Question: I have an Access DB I am maintaining for a client.
I have 4 tables. Claims, Eligibility, Pharmacy, and Codes.
The Primary Key I am using is PHID + SID = MemberID which I am linking to each table, and then the Codes table is merely used for a description. See queries below for better visualization of that...
Query 1: Member_Claims_Query
'''
SELECT
Eligibility.GROUPID,
Eligibility.PHID & '-' & Eligibility.SID AS MemberID,
[Eligibility].[DOB] AS DOB,
Eligibility.GENDER,
Eligibility.RELATIONSHIP_CODE,
MaxDiagDollars.HighestDiagPaid/SUM(Claims.PAID_AMT) AS ['%'],
MaxDiagDollars.HighestDiagPaid/SUM(Claims.PAID_AMT) as 'Percent',
ROUND(SUM(Claims.PAID_AMT)) AS TOTALPAID,
ROUND(Sum(IIf(Format(Serv_Beg_Date,'yyyy')='2011',Claims.PAID_AMT,0))) AS 2011TOTALPAID,
ROUND(Sum(IIf(Format(Serv_Beg_Date,'yyyy')='2012',Claims.PAID_AMT,0))) AS 2012TOTALPAID,
ROUND(Sum(IIf(Format(Serv_Beg_Date,'yyyy')='2013',Claims.PAID_AMT,0))) AS 2013TOTALPAID
FROM (Claims
INNER JOIN Eligibility
ON (Claims.[SID] = Eligibility.[SID]) AND (Claims.[PHID] = Eligibility.[PHID]))
INNER JOIN (SELECT PHID, SID, MAX(TotalPaid) AS HighestDiagPaid
FROM (SELECT [PHID], [SID], DIAG_CODE1, SUM(PAID_AMT) AS TotalPaid FROM Claims GROUP BY [PHID], [SID], [DIAG_CODE1]) AS [%$##@_Alias] GROUP BY PHID, SID) AS MaxDiagDollars ON ( MaxDiagDollars.[PHID]=Eligibility.[PHID] ) AND ( MaxDiagDollars.[SID] = Eligibility.[SID] )
WHERE Eligibility.DOB < DateAdd( 'y', -2, DATE())
GROUP BY
Eligibility.GROUPID, Eligibility.PHID & '-' & Eligibility.SID, [Eligibility].[DOB], Eligibility.GENDER, Eligibility.RELATIONSHIP_CODE, MaxDiagDollars.HighestDiagPaid
HAVING SUM(Claims.PAID_AMT)>10000 and MaxDiagDollars.HighestDiagPaid/SUM(Claims.PAID_AMT) <= 0.80;
'''
This query is supposed to take the Total Amount Paid per Member and give a Total Amount PAid, and then yearly break outs.
Query 2: Member_By_Diag
'''
SELECT
Eligibility.PHID & '-' & Eligibility.SID AS MemberID,
Claims.Diag_Code1,
ROUND(Sum(Claims.PAID_AMT)) AS TotalPaid,
ROUND(Sum(IIf(Format(Serv_Beg_Date,'yyyy')='2011',Claims.PAID_AMT,0))) AS 2011TotalPaid,
ROUND(Sum(IIf(Format(Serv_Beg_Date,'yyyy')='2012',Claims.PAID_AMT,0))) AS 2012TotalPaid,
ROUND( Sum(IIf(Format(Serv_Beg_Date,'yyyy')='2013',Claims.PAID_AMT,0))) AS 2013TotalPaid
FROM
(Claims
INNER JOIN Eligibility
ON (Claims.[SID] = Eligibility.[SID]) AND (Claims.[PHID] = Eligibility.[PHID]))
INNER JOIN Pharmacy
ON (Eligibility.SID = Pharmacy.SID) AND (Eligibility.PHID = Pharmacy.PHID)
GROUP BY
Eligibility.PHID & '-' & Eligibility.SID, Claims.Diag_Code1
HAVING count( [Pharmacy].[NDC] ) >4 and count(IIF(Claims.REV_CODE= '450',1,0) ) > 1
ORDER BY Eligibility.PHID & '-' & Eligibility.SID;
'''
The second query is essentially supposed to take the Codes for each member and break out their amount paids by Diagnosis code.
Query 3: combined_query
'''
SELECT *
FROM (Member_Claims_Query AS a INNER JOIN Member_by_Diag AS b ON a.MemberID=b.MemberID) INNER JOIN Codes AS c ON c.DxCode = b.Diag_Code1;
'''
My Client sent me an e-mail stating that the Total Paid in the Member_By_Diag query is sometimes higher than the Total Paid by the Member_By_Claim query. yet they are being computed the same way.
I opened up the DB and wrote a simple query to see how many records were returning where the b.Total_Paid ( Member_By_Diag.Total_Paid) is greater than the Member_Claims_Query.Total_Paid.
It returned 262/1278 records where this was the case.
'''
SELECT * FROM Combined_Query WHERE b_TotalPaid > a_TotalPaid
'''
This picture acurately describes what I am seeing along with my client.
As you can see. a_TotalPaid > b_TotalPaid. But if you look up at my query, they are the same? Is this a group by issue? or a join issue? Any help would be much appreciated.
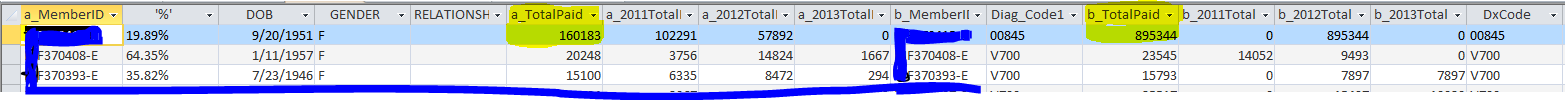
Answer: I appreciate the answers everyone... You didn't exactly answer the question, but the inner join on Pharmacy was causing the issue, I was specifically using it in relation to the HAVING clause, when I added a count(*) I noticed it was actually multiplying my results. For Ex. If a member had 7 claims, and 6 Pharmacy records it was multiplying it making it 42 records making my total paids extremely high, and they weren't relating to the CLAIMS themselves...hence the ultimate issue. Here is the solution in the Member_By_Diag Query:
'''
SELECT Eligibility.PHID & '-' & Eligibility.SID AS MemberID, Claims.Diag_Code1, Round(Sum(Claims.PAID_AMT)) AS TotalPaid, Round(Sum(IIf(Format(Serv_Beg_Date,'yyyy')='2011',Claims.PAID_AMT,0))) AS 2011TotalPaid, Round(Sum(IIf(Format(Serv_Beg_Date,'yyyy')='2012',Claims.PAID_AMT,0))) AS 2012TotalPaid, Round(Sum(IIf(Format(Serv_Beg_Date,'yyyy')='2013',Claims.PAID_AMT,0))) AS 2013TotalPaid, Count(*) AS Expr1
FROM (Claims INNER JOIN Eligibility ON (Claims.[SID] = Eligibility.[SID]) AND (Claims.[PHID] = Eligibility.[PHID])) INNER JOIN ***(SELECT PHID, SID, COUNT(NDC) AS RXCount FROM Pharmacy GROUP BY PHID, SID ORDER BY PHID, SID) AS Pharmacy*** ON (Eligibility.SID = Pharmacy.SID) AND (Eligibility.PHID = Pharmacy.PHID)
GROUP BY Eligibility.PHID & '-' & Eligibility.SID, Claims.Diag_Code1
***HAVING Count(IIf([Claims].[REV_CODE]='450',1,0))>1***
ORDER BY Eligibility.PHID & '-' & Eligibility.SID;
'''
This made the dollars look much more reasonable. Thanks everyone.